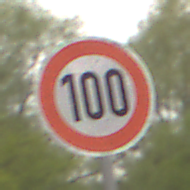
Verkehrszeichen: Geschwindigkeit100
Umgebung: Outdoor, Nature
Tageszeit: MorningAfternoon
Wetter: Overcast
Licht: Natural
Jahreszeit: NotSpecified
Kontrast: LowContrast